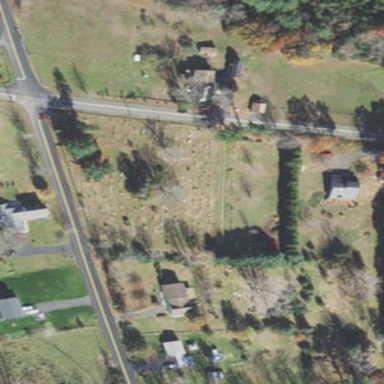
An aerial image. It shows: Cemetery that holds historical significance.